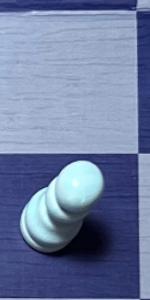
Label: Pawn_White